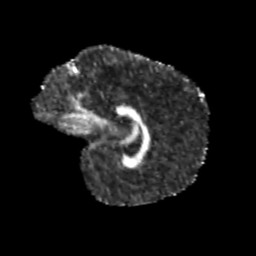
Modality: FA
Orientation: sagittal
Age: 8
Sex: male
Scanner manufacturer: siemens
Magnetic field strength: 3 T
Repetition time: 3.8 s
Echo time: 0.07 s